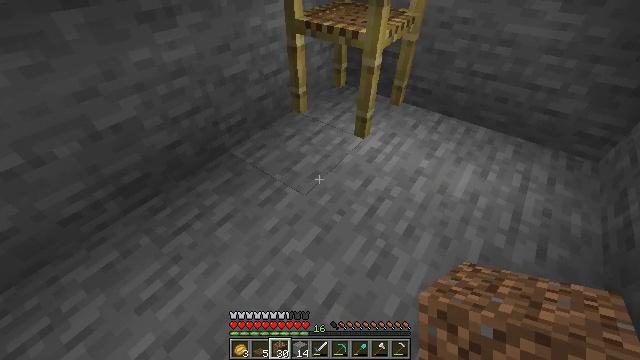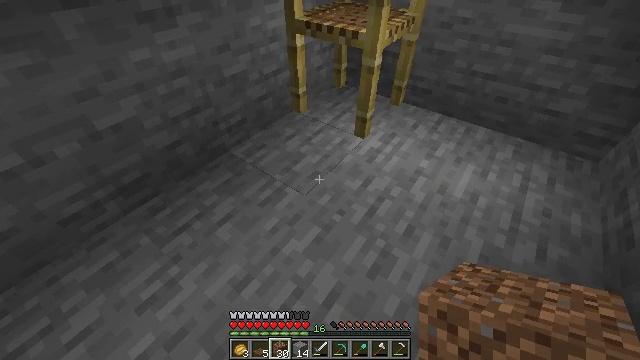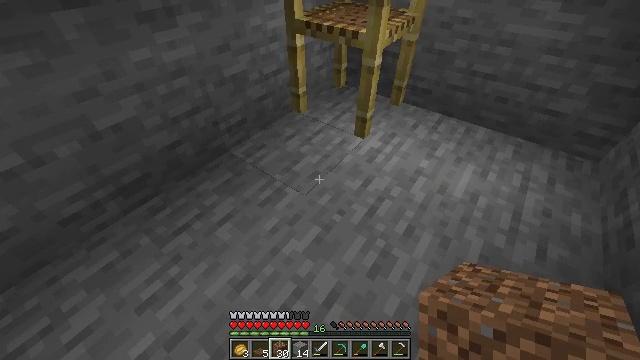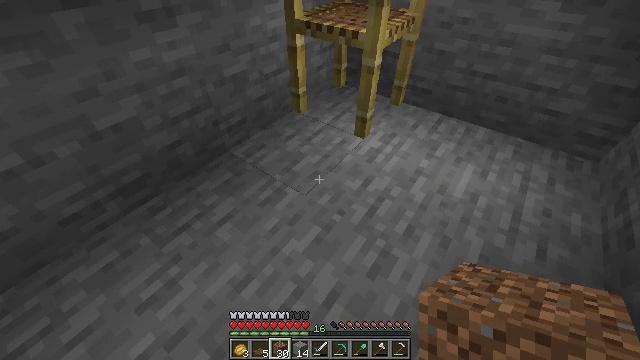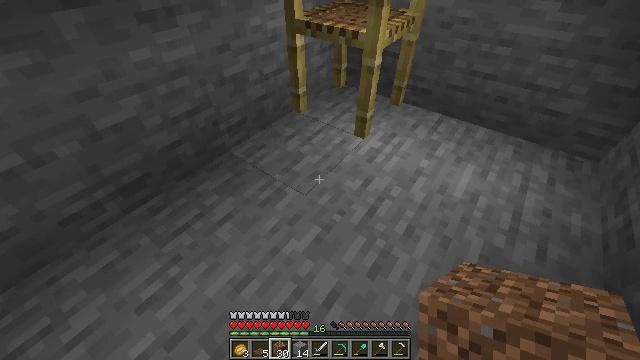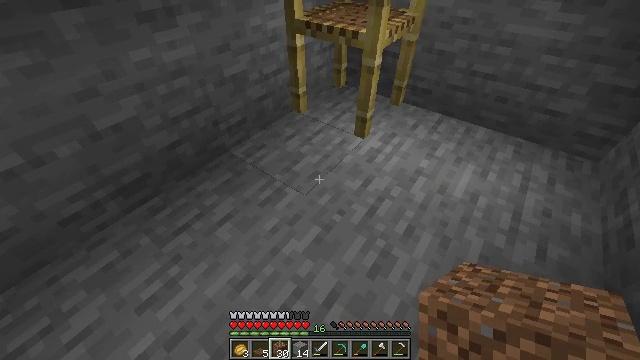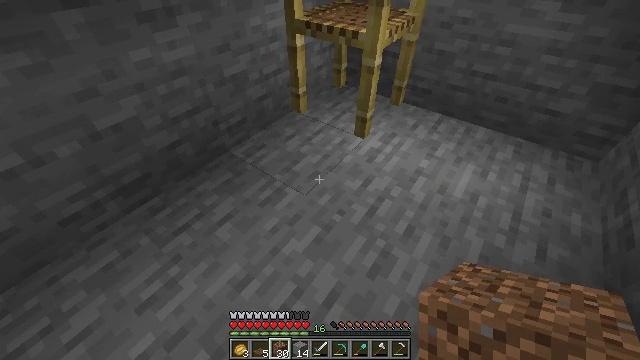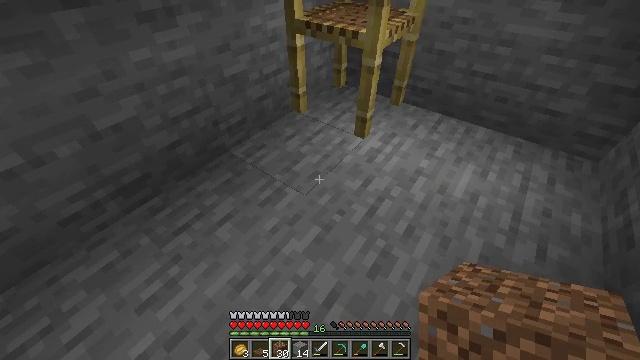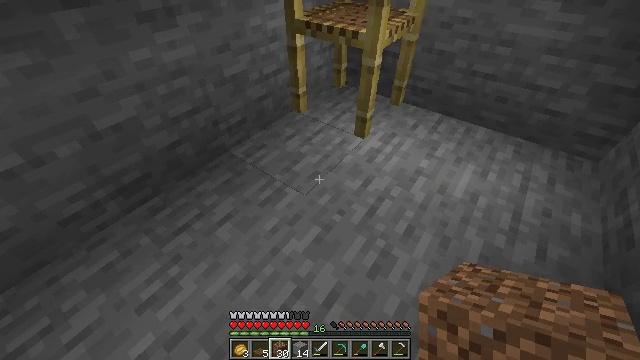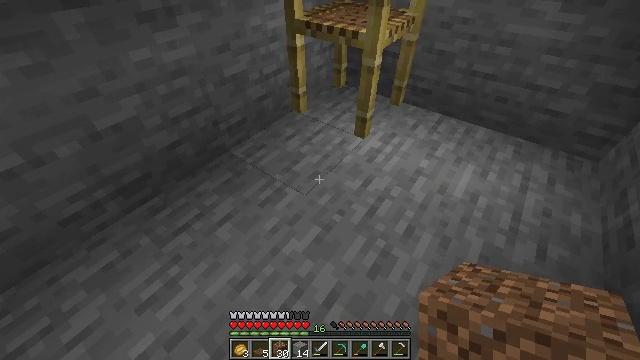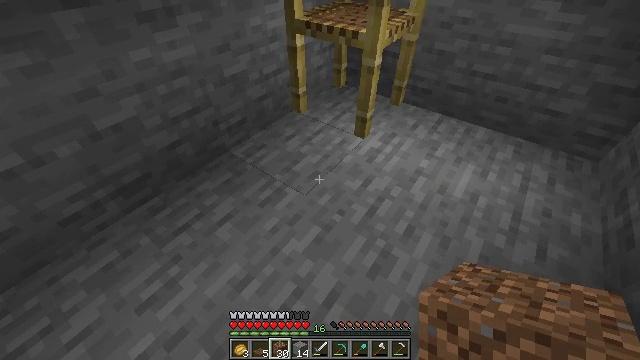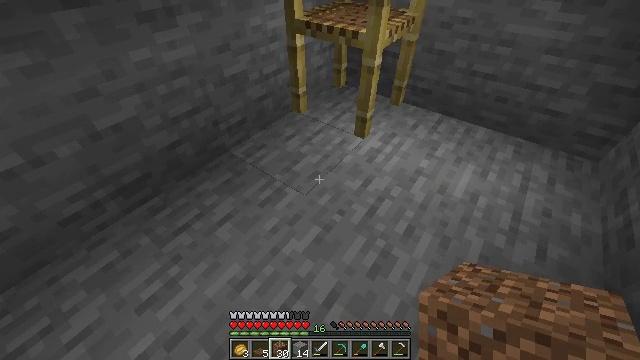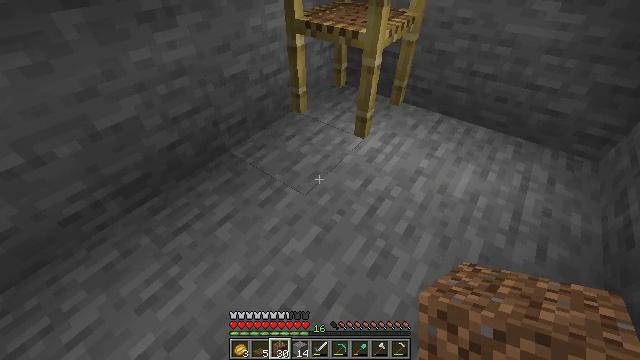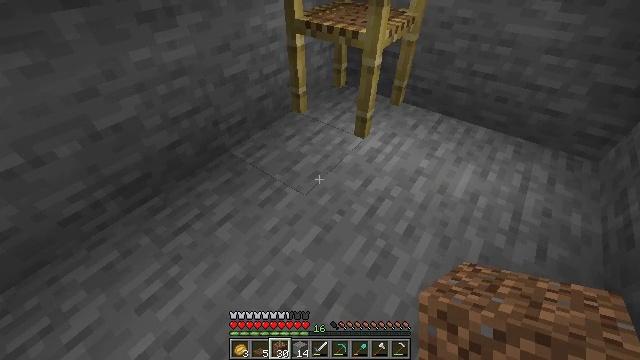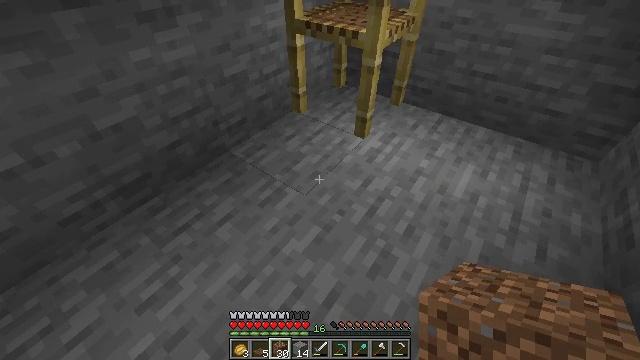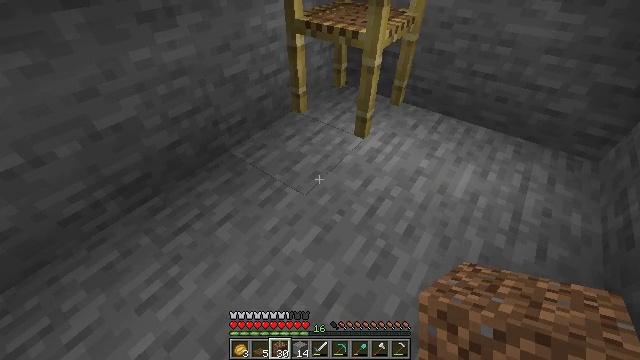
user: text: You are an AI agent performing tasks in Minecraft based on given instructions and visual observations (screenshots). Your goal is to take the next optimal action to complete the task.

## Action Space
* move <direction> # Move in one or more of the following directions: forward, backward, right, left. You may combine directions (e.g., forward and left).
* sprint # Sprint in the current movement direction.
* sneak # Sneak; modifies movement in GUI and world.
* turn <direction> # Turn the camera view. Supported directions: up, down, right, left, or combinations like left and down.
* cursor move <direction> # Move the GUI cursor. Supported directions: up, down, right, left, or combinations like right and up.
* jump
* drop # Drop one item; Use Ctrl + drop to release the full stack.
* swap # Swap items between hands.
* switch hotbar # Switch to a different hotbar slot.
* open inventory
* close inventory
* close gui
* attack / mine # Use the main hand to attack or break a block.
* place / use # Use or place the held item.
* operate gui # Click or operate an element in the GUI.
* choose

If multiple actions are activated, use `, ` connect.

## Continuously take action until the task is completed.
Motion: motion action
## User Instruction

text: Collect scaffolding blocks.
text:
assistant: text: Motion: no_op
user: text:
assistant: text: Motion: no_op
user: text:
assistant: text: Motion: no_op
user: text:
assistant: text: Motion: no_op
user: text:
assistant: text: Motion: no_op
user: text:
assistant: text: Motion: no_op
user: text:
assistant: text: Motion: no_op
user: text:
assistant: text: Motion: no_op
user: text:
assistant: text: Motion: no_op
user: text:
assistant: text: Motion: no_op
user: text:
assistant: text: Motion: no_op
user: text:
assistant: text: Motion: no_op
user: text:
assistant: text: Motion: no_op
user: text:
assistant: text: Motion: no_op
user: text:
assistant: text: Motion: no_op
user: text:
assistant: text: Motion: no_op
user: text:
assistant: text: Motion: no_op
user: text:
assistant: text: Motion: no_op
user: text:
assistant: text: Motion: no_op
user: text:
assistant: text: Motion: no_op
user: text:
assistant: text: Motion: no_op
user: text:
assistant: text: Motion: no_op
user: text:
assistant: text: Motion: no_op
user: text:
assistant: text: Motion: no_op
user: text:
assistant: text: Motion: no_op
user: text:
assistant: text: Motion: no_op
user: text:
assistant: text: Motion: no_op
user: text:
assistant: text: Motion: no_op
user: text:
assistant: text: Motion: no_op
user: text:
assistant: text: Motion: no_op